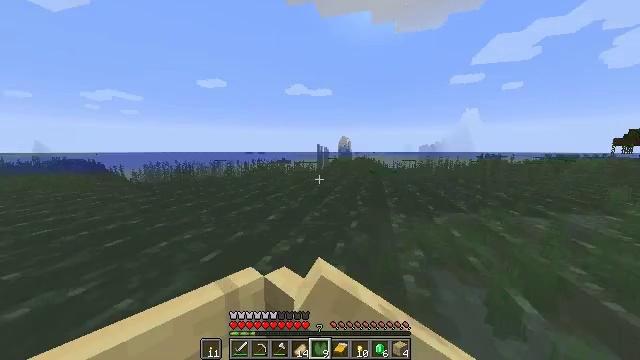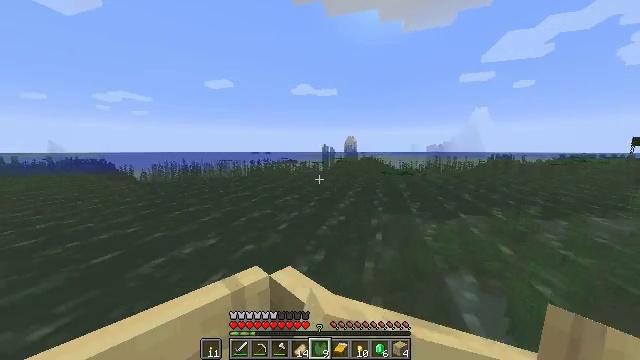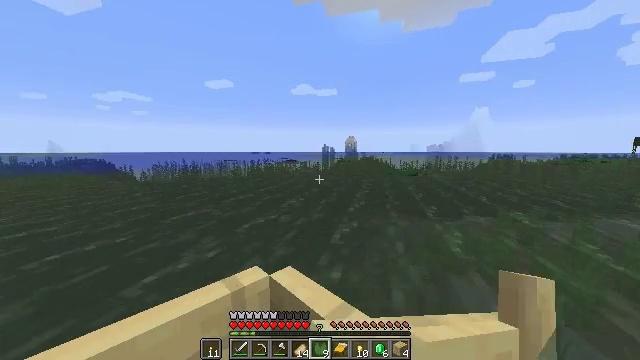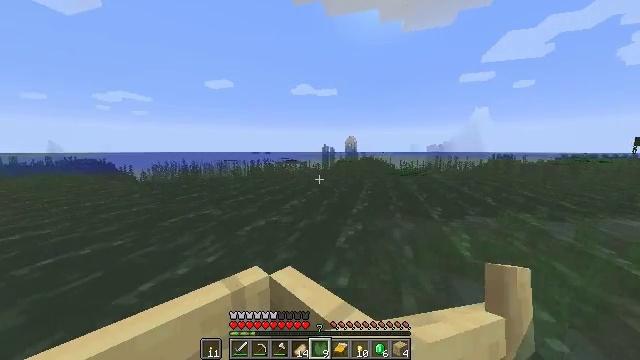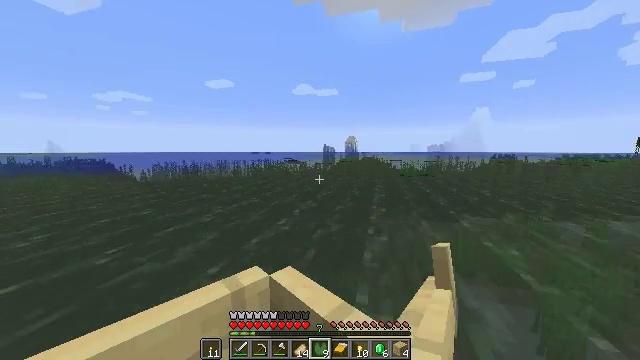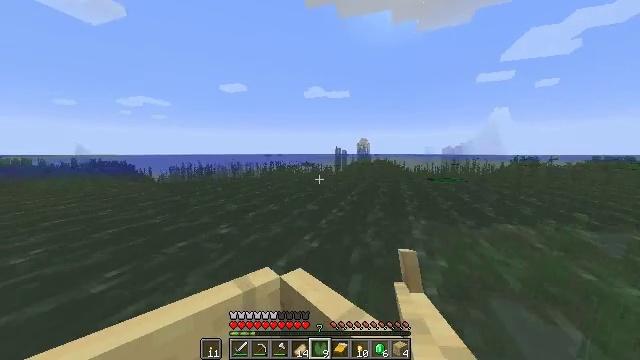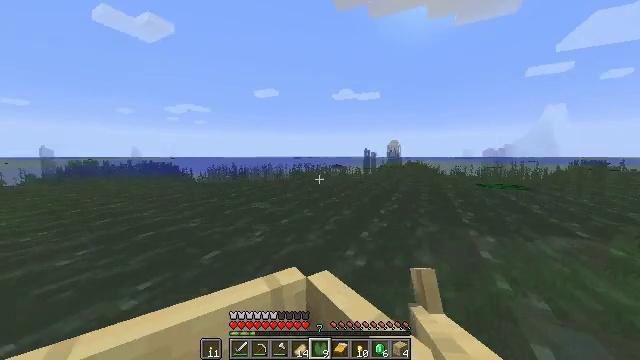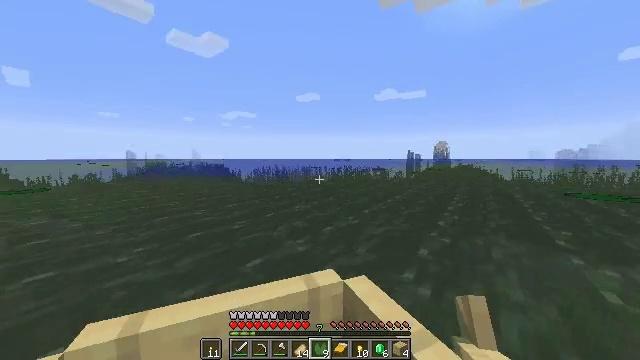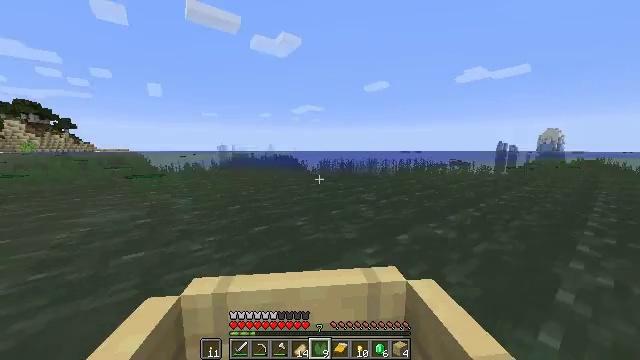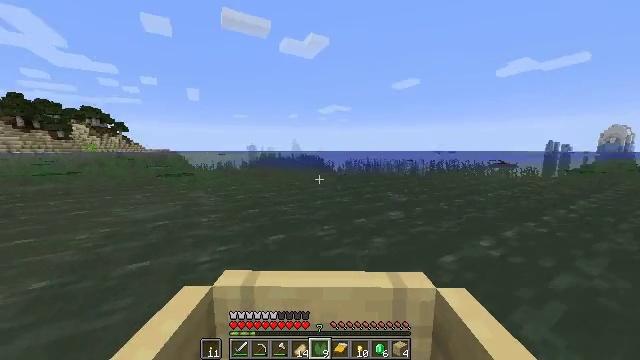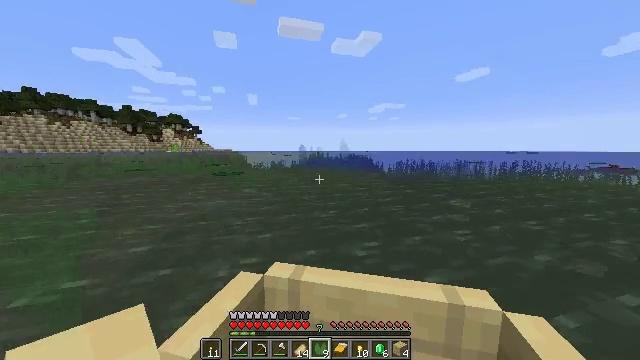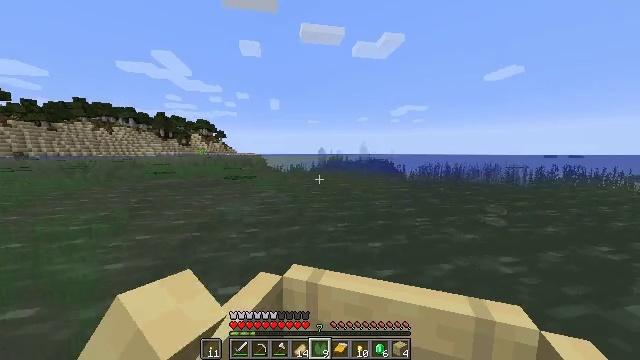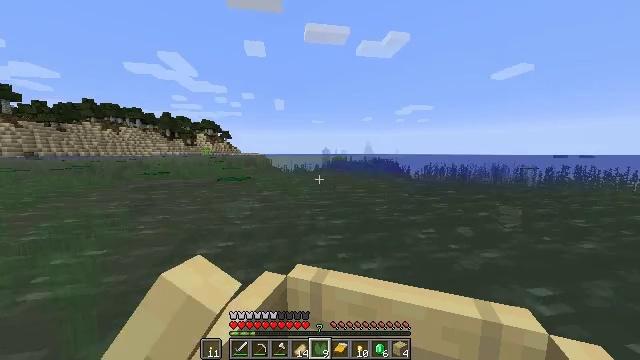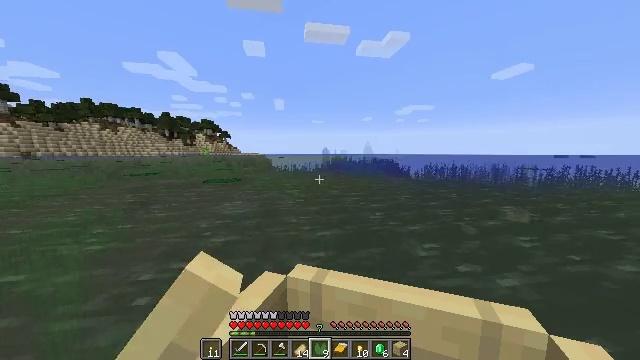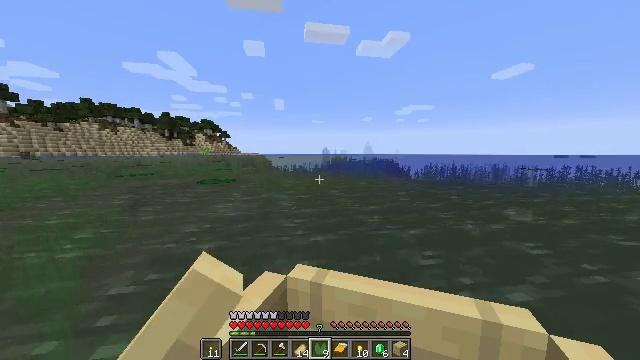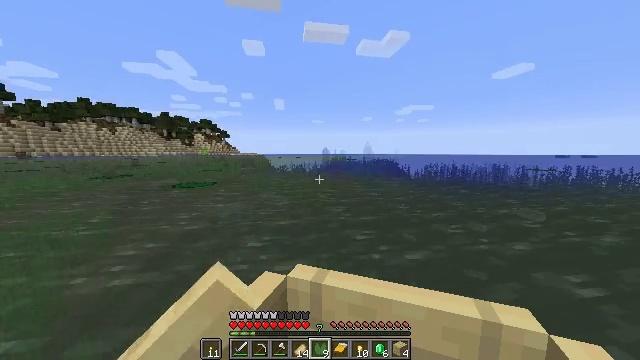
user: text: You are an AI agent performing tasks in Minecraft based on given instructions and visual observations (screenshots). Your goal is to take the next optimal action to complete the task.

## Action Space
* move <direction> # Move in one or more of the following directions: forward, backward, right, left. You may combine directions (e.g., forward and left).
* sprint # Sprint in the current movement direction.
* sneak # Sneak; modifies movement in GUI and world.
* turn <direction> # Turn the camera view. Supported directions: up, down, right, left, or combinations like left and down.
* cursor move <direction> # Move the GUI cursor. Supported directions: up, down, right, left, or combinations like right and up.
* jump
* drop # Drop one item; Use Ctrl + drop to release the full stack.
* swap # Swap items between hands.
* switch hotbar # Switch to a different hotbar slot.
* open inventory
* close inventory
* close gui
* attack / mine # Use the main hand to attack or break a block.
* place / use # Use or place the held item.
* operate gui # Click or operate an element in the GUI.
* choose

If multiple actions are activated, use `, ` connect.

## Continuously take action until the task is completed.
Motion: motion action
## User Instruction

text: Remove a lily pad from the inventory.
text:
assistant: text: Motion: move forward, sprint, turn left
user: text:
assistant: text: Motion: move forward, sprint
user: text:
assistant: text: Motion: move forward, sprint
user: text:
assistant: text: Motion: move forward, sprint
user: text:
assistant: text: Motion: move forward, sprint, turn left
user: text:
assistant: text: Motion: move forward, sprint, turn left
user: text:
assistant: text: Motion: move forward, sprint, turn left
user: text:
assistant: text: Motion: move forward, sprint, turn left and down
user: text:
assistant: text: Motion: move forward, sprint, turn left
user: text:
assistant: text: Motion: move forward, sprint, turn left
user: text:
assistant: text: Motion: move forward, sprint, turn left
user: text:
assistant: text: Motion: move forward, sprint, turn left
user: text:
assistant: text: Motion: move forward, sprint
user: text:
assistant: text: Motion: move forward, sprint
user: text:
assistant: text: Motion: move forward, sprint
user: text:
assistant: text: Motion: move forward, sprint
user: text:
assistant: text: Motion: move forward, sprint
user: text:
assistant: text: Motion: move forward, sprint
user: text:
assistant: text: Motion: move forward, sprint
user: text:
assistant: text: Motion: move forward, sprint
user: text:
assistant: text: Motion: move forward, sprint
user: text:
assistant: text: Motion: move forward, sprint
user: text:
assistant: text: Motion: move forward, sprint
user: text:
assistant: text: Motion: move forward, sprint
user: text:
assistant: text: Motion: move forward, sprint
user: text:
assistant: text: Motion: move forward, sprint
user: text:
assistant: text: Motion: move forward, sprint
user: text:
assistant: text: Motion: move forward, sprint
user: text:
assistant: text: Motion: move forward, sprint
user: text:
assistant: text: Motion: move forward, sprint